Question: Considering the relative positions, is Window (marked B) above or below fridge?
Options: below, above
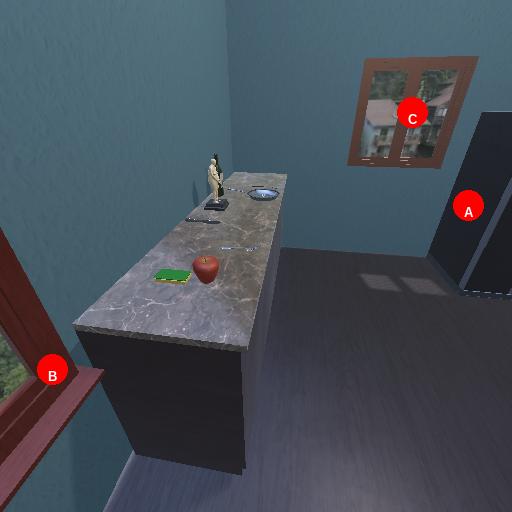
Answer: below